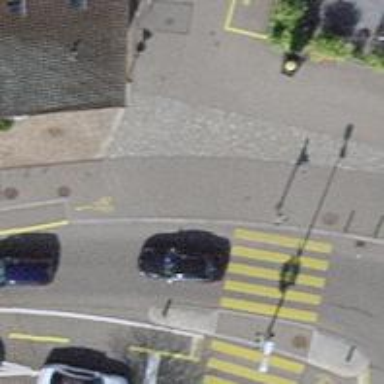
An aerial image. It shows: Unmarked crossing with traffic calming table on the road.